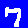
Digit: 7